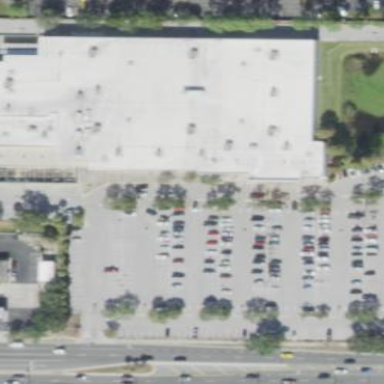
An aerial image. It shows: Department store building.